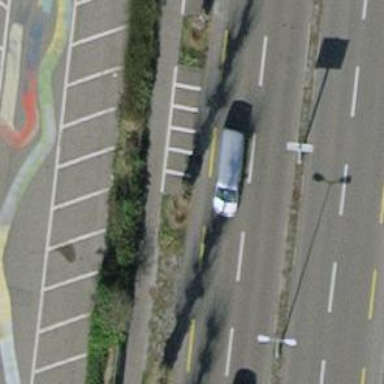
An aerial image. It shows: Motorcycle parking area.